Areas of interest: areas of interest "Jiang Ran · Bei Li YONEX Badminton Court"
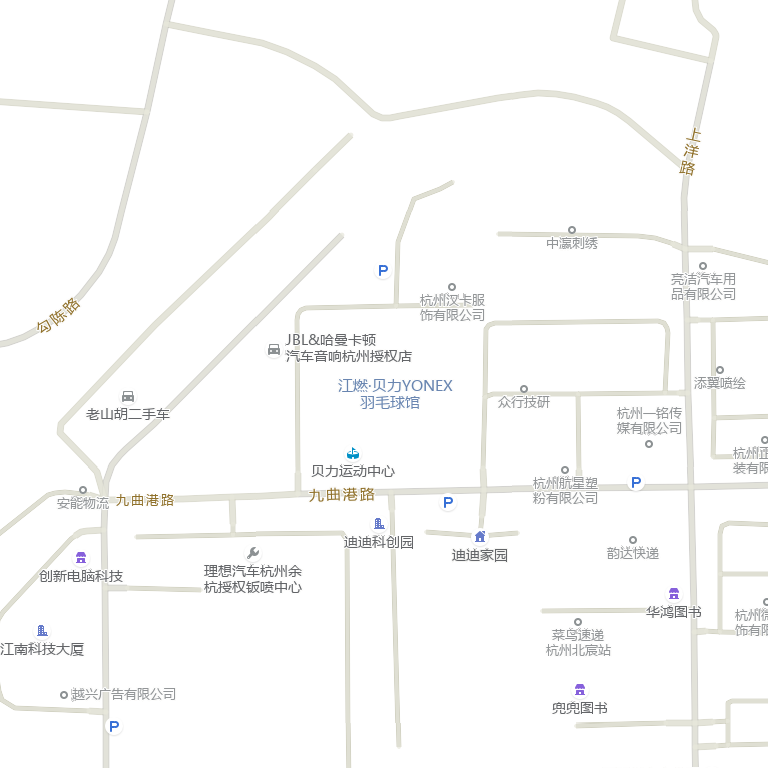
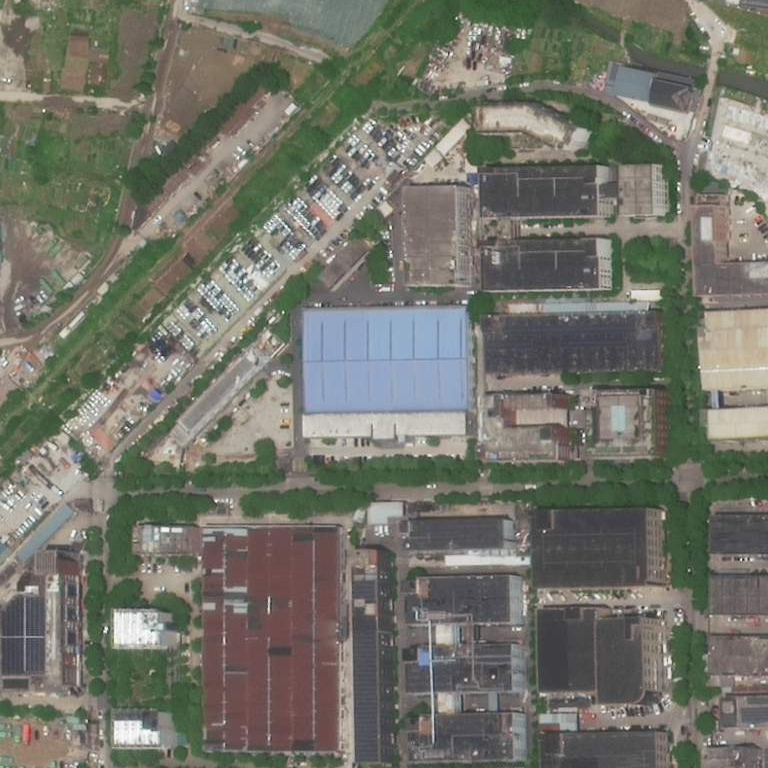